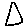
Label: triangle